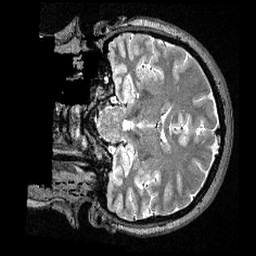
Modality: T2w
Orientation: coronal
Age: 27
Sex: female
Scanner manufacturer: siemens
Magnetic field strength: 3 T
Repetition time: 3.2 s
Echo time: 0.479 s